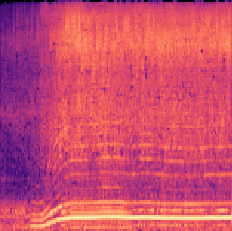
Sound class: Chainsaw